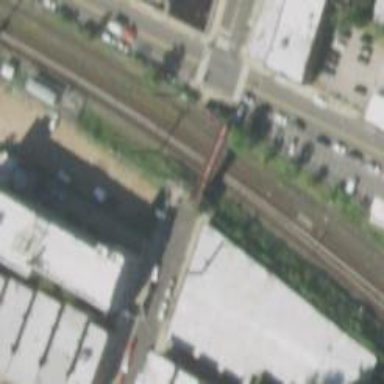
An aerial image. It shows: Railway siding with rails.